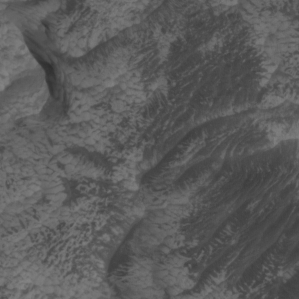
Label: non_frost